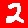
Digit: 2